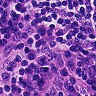
Metastatic tissue present: yes